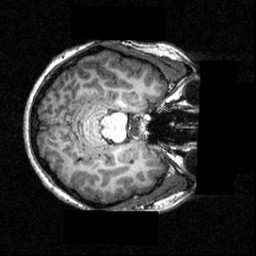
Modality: T1w
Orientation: axial
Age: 20
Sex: female
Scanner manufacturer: siemens
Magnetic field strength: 3.951 T
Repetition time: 1.5 s
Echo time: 0.00335 s